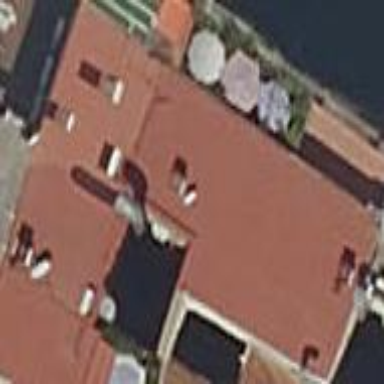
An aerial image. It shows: Part of building.